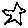
Label: star